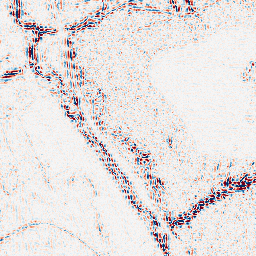
Category: wavelet
Decomposition family: wavelet_dwt
Decomposition parameters: wavelet: coif2
level: 2
Upsampling method: regularized
Upsampling parameters: scale: 2
lambda_reg: 0.01
Upsampling scale: 2